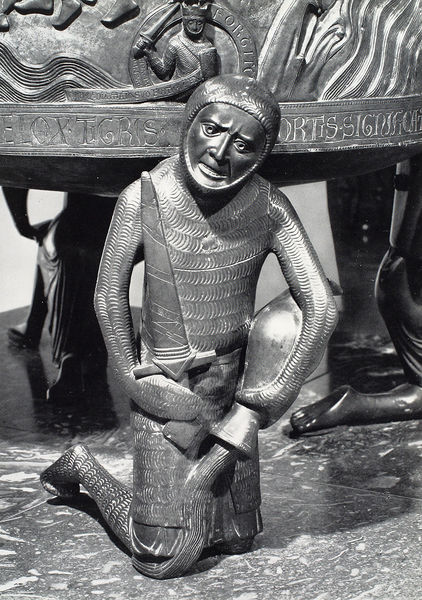
Titel: Taufbecken im Hildesheimer Dom
Standort: Hildesheim, Dom (EU - D - Nds)
Schlagwörter: fuß, weiß, grau, schwarz, silber, boden, figur, gotik, krone, kanne, krug, skulptur, relief, füße, schrift, schlacht, könig, inschrift, glanz, glänzen, metall, bronze, plastik, foto, fotografie, stütze, messing, narr, schwarzweiß, schwert, knien, soldat, waffe, ritter, rüstung, sieg, verzweiflung, kniend, mittelalter, metal, taufbecken, gießen, besiegt, kettenhemd, ausgießen, kreuzfahrt